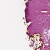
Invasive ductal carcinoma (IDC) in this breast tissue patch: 0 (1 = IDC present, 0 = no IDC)